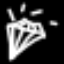
Label: diamond